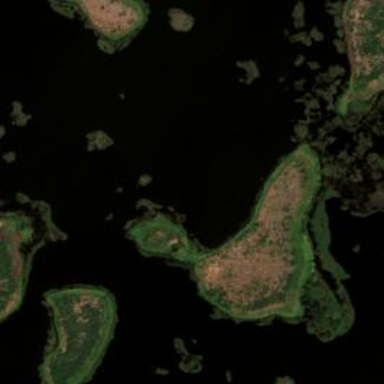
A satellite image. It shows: Island with natural scrub vegetation.